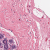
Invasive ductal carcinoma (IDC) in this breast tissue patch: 0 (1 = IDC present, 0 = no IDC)